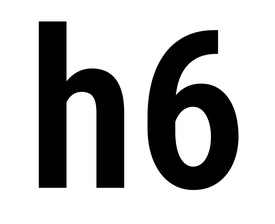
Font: Roboto_Condensed_SemiBold